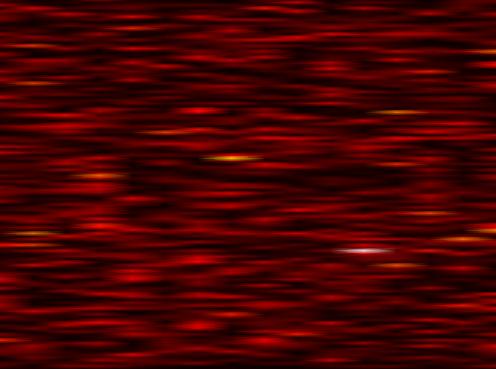
Label: FBMC